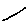
Label: line